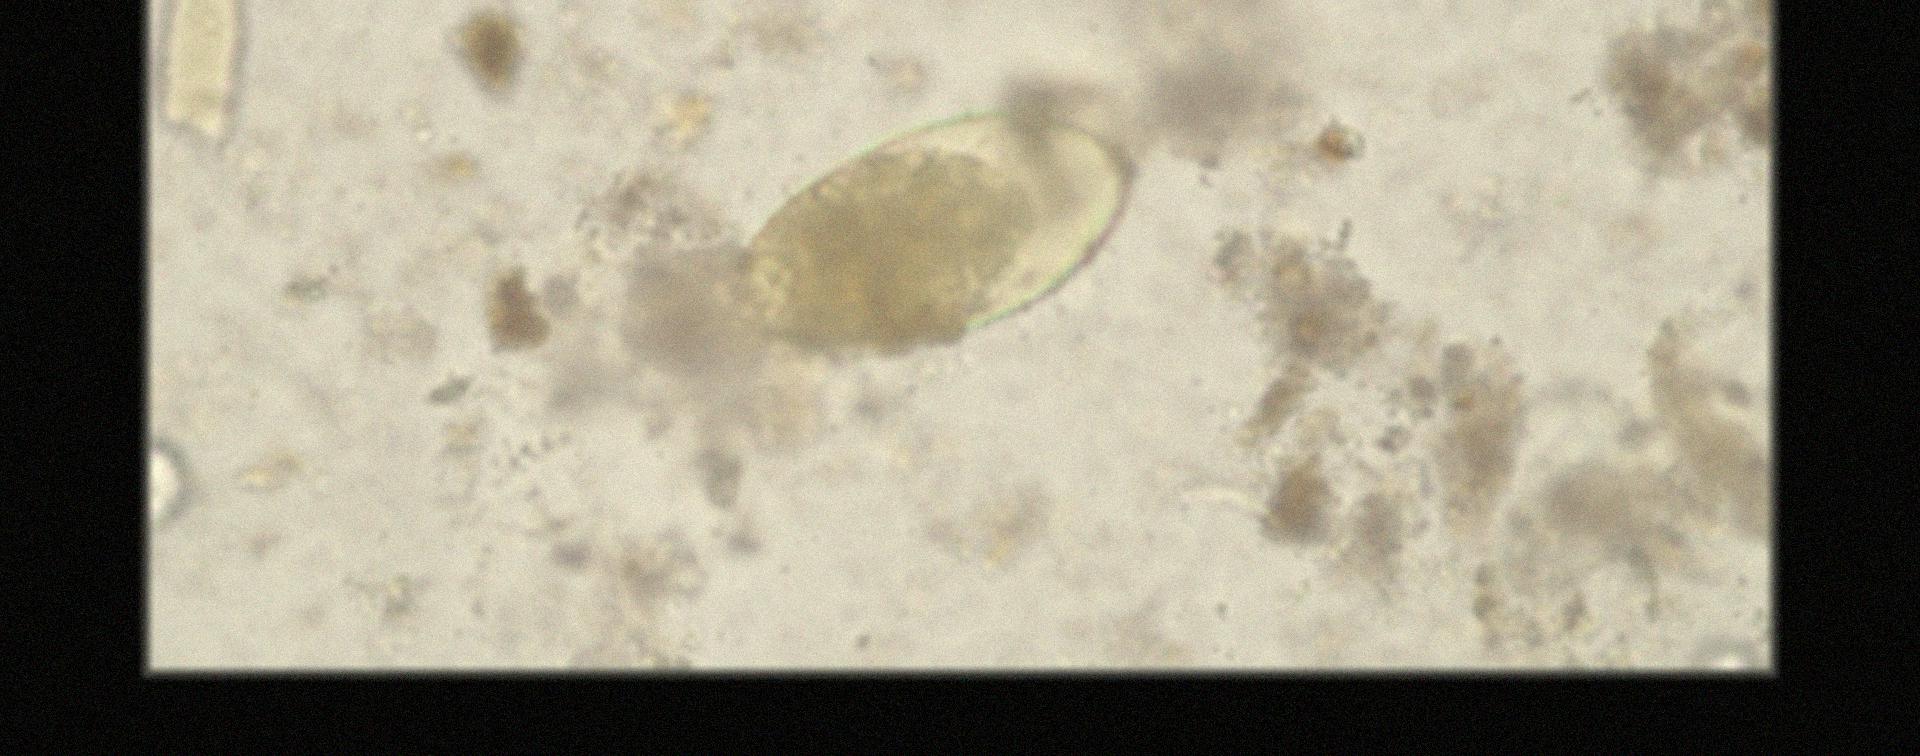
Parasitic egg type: Fasciolopsis buski